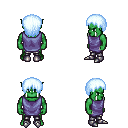
a pixel art fantasy rpg character, male body template, orc, green skin, chain tabard jacket, metal pants, white cyan plain hairstyle, metal boots, four views (front, back, left, right), 2x2 character sprite sheet, small pixel art, hard edges, no anti-aliasing